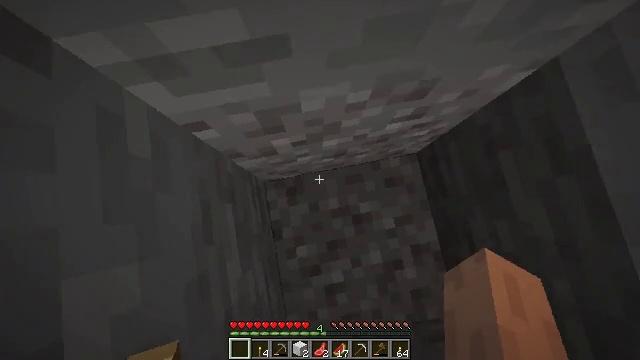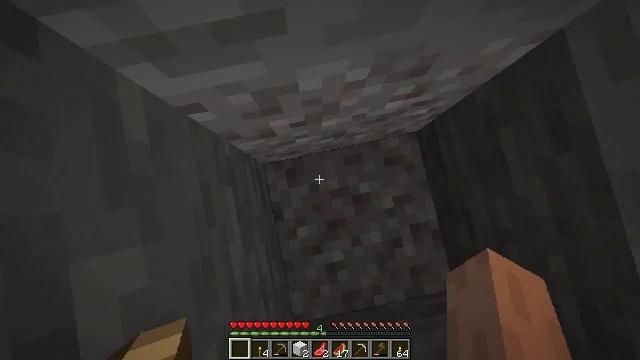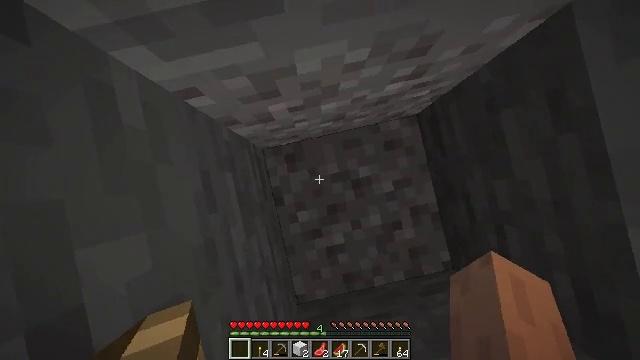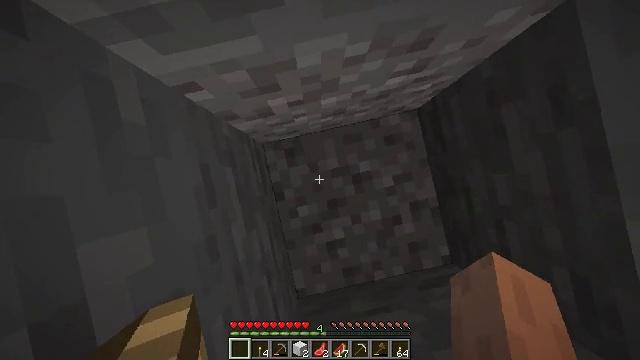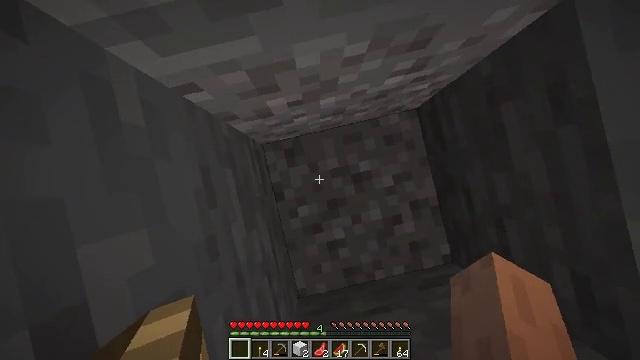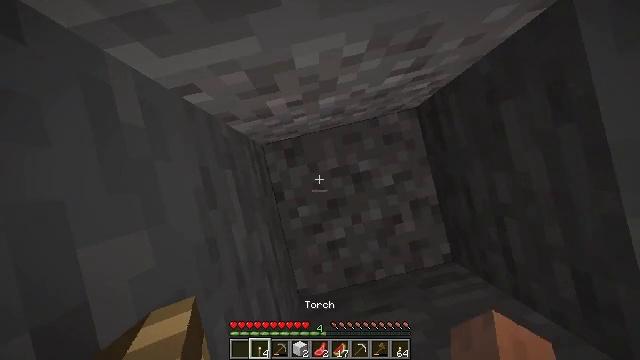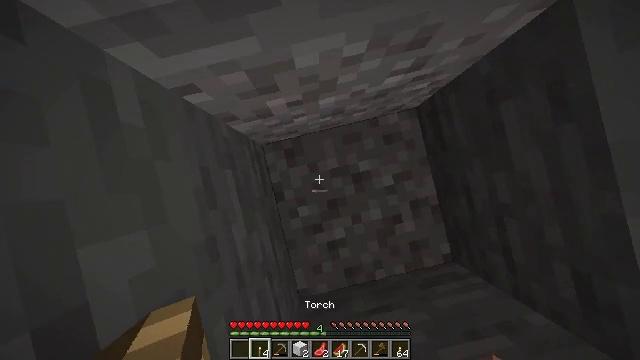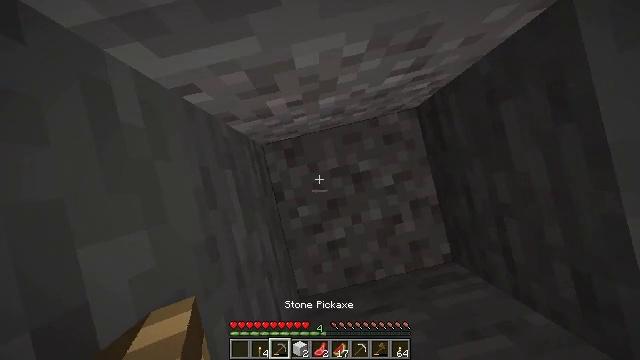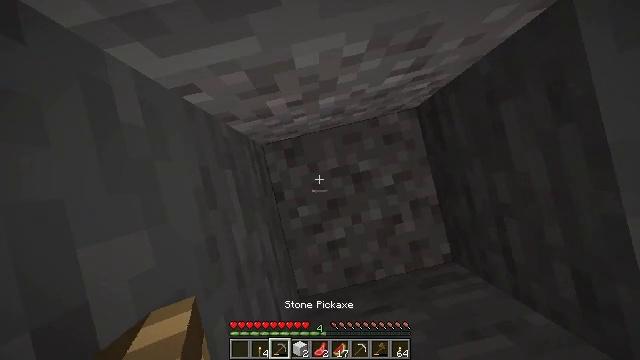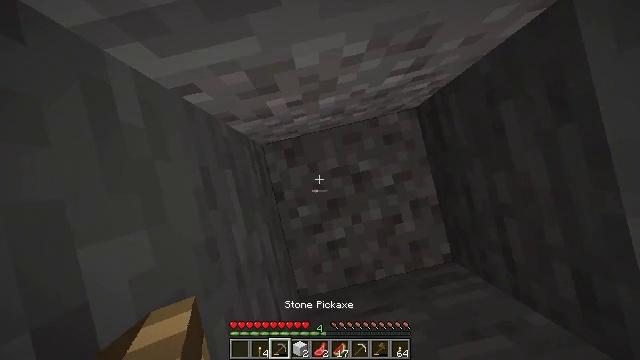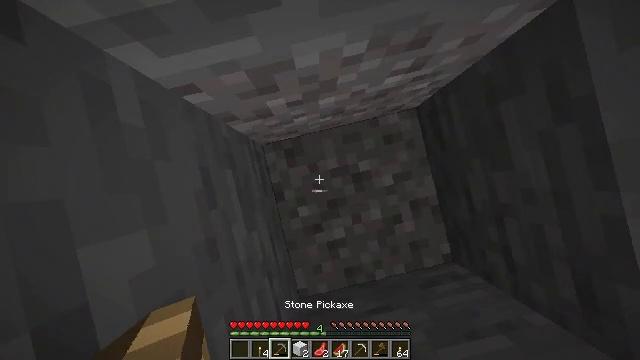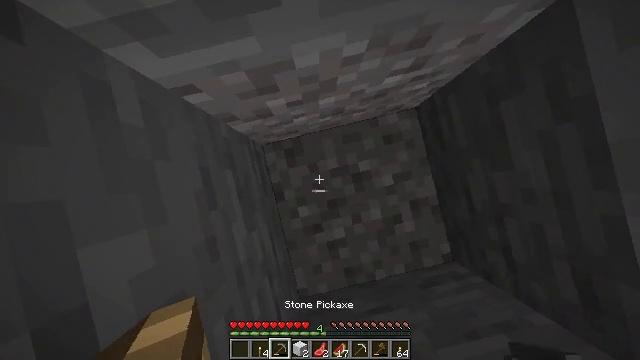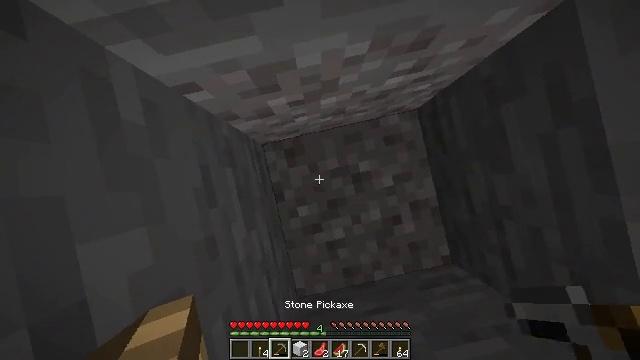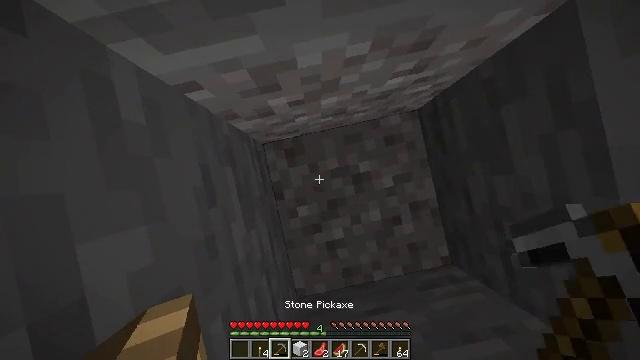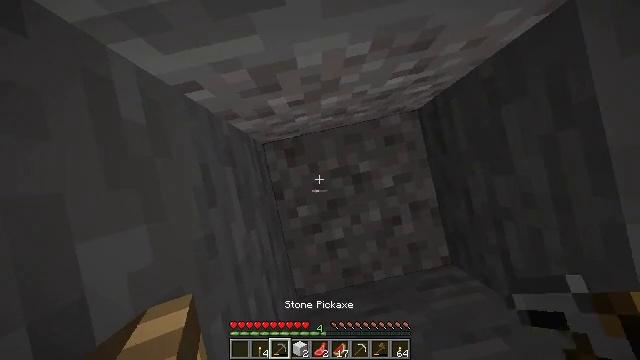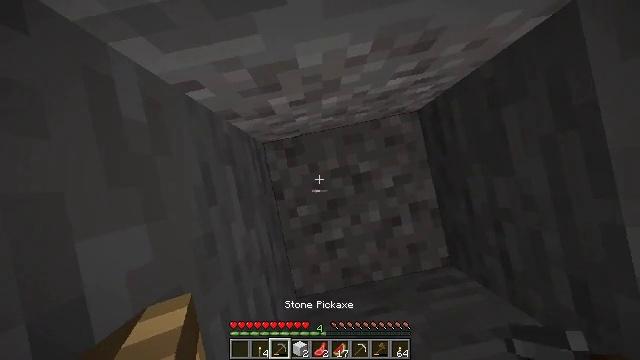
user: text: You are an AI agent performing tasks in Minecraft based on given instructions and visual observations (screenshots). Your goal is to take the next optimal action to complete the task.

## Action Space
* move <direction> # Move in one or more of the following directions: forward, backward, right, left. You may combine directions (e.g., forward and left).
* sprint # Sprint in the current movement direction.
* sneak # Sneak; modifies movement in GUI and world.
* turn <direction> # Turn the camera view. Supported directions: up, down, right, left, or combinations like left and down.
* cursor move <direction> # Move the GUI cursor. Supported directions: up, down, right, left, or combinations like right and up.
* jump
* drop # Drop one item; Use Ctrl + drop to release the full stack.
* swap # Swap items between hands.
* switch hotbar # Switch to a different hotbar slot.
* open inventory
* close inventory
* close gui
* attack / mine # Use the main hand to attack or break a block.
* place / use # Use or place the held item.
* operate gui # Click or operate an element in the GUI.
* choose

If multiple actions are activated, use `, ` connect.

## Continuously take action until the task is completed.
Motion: motion action
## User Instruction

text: Break the gravel block.
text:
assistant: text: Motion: turn right and down
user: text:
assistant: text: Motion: turn down
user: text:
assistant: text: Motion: turn down
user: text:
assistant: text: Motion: turn down
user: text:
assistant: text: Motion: no_op
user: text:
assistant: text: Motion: no_op
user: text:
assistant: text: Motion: no_op
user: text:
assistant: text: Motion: no_op
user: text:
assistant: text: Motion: no_op
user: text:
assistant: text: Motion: no_op
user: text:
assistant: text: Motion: no_op
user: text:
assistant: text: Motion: turn down
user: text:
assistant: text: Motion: turn down
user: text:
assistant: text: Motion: no_op
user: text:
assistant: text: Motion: turn down
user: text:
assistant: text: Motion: turn down
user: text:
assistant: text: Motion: move right
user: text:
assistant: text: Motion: move right
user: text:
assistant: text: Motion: move right
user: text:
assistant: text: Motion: no_op
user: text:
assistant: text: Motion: turn left
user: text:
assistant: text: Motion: turn left
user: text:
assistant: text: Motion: no_op
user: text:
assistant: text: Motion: no_op
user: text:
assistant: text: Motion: attack / mine
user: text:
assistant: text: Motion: attack / mine
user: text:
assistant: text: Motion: attack / mine
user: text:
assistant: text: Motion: attack / mine
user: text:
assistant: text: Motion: attack / mine
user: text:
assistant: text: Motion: attack / mine